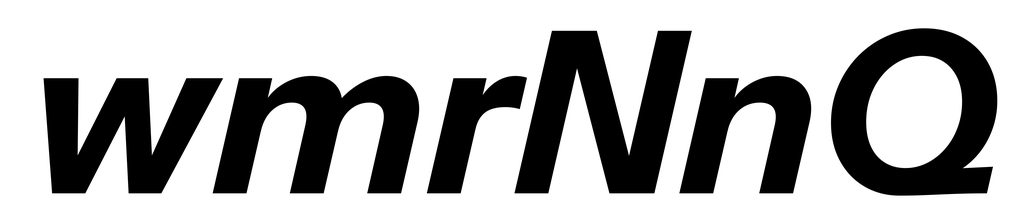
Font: InstrumentSans-Italic_Bold_Italic